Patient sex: M
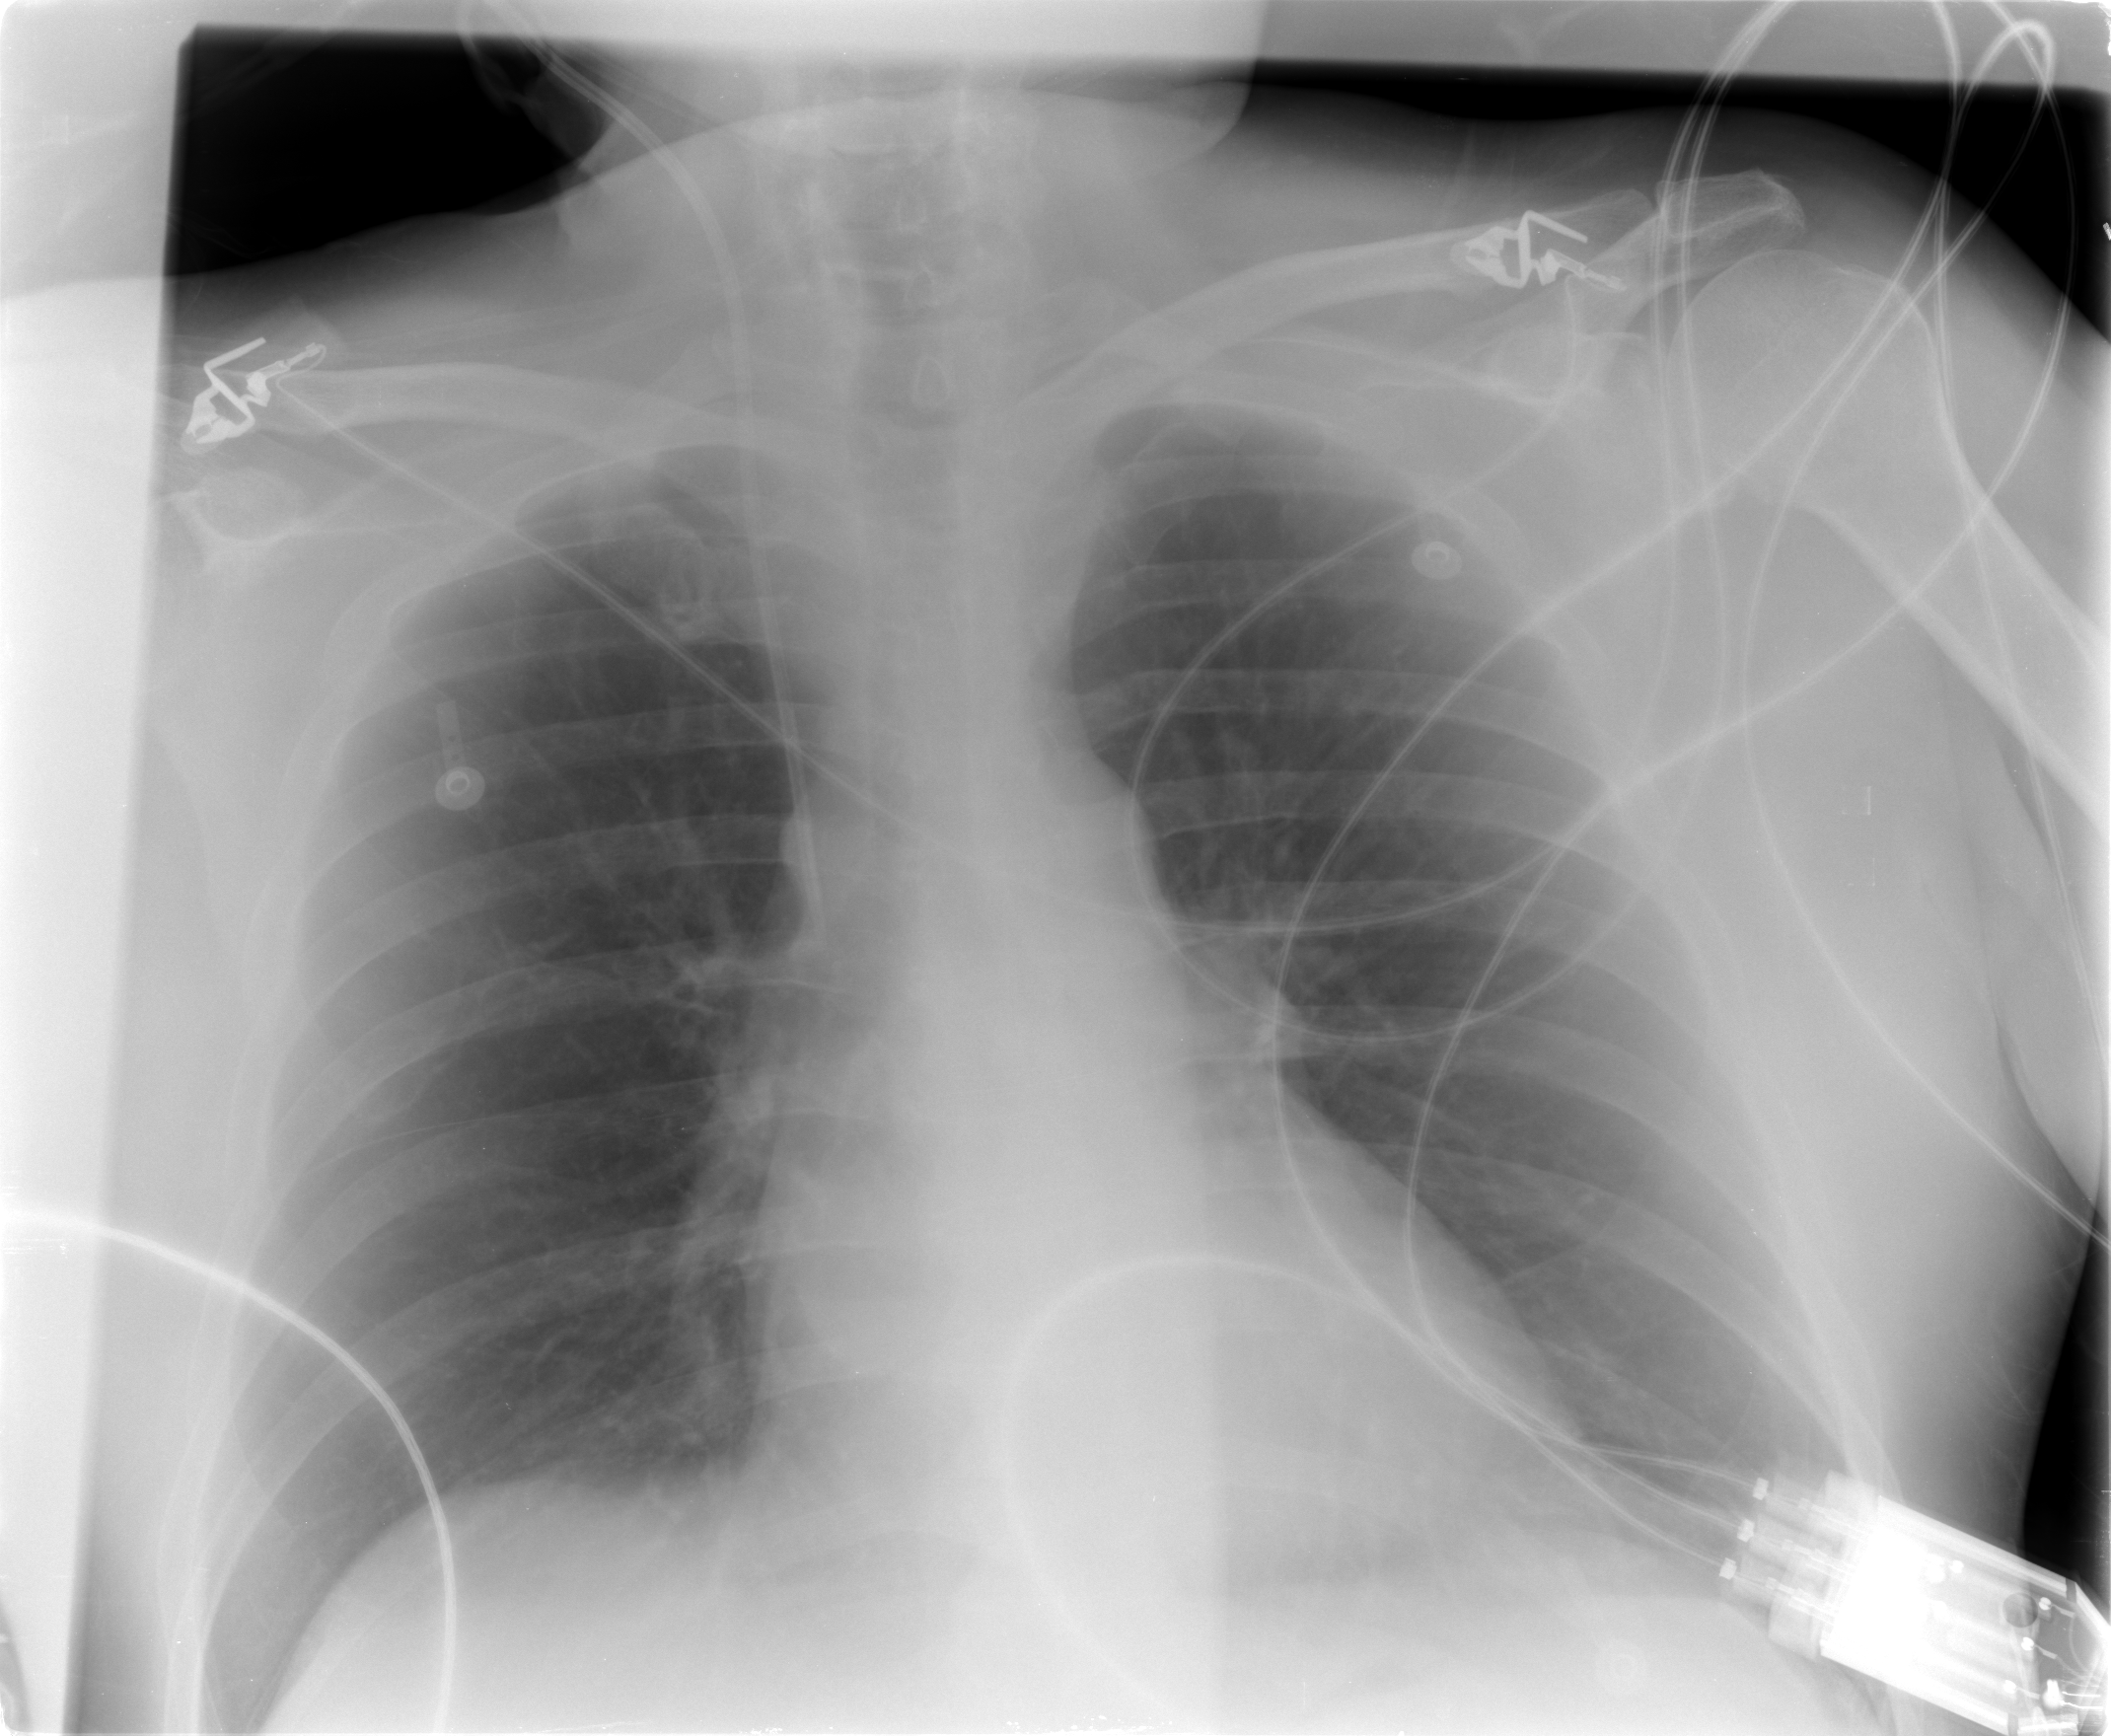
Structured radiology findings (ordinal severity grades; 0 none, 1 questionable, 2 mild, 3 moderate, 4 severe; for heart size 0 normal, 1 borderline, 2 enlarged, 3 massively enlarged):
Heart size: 1
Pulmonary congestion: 0
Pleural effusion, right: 0
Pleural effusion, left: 1
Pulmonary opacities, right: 0
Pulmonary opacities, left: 0
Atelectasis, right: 0
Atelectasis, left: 1